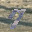
Label: 7